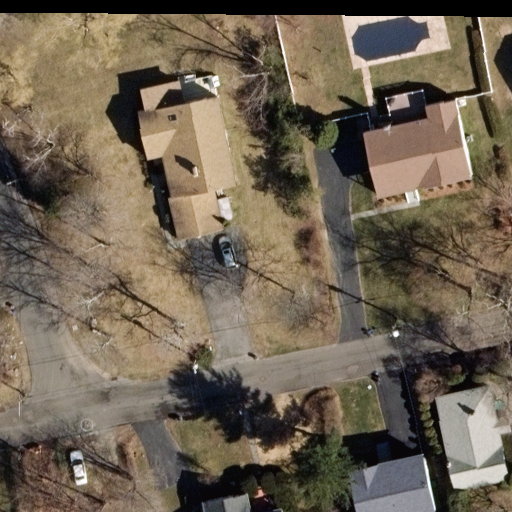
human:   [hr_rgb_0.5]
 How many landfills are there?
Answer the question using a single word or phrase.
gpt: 0

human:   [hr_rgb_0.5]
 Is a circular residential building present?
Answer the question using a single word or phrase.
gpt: no

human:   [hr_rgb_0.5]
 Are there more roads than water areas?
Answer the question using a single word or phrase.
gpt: yes

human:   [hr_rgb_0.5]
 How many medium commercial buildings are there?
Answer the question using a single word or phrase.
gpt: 0

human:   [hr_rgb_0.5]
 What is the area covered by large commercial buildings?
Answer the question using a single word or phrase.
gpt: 0m2

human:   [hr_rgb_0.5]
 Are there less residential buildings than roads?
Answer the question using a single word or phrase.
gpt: no

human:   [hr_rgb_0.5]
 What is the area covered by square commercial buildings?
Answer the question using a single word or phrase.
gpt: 0m2

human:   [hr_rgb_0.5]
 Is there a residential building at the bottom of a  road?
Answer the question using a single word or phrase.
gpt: yes

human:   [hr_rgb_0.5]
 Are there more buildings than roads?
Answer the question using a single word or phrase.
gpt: yes

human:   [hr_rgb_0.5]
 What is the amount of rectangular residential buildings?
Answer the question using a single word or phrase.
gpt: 3

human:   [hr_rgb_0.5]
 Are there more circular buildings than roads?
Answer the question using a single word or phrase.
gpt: no

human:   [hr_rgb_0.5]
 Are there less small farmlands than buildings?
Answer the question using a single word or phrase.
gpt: yes

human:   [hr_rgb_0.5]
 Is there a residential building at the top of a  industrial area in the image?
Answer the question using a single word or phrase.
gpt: no

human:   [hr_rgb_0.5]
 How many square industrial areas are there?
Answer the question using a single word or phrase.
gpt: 0

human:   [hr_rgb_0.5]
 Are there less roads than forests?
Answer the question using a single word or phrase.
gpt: no

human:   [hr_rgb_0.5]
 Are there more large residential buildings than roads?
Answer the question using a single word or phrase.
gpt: no

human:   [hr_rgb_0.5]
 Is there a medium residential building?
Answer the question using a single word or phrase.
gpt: yes

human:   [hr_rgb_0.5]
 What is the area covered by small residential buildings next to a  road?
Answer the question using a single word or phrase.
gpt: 27m2

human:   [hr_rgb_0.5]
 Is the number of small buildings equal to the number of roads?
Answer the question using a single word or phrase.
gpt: yes

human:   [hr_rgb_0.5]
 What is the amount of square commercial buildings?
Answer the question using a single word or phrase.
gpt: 0

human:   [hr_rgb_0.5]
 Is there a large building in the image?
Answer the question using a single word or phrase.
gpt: no

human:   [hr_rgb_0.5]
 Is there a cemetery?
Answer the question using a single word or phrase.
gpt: no

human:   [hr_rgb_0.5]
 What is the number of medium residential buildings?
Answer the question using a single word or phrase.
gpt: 3

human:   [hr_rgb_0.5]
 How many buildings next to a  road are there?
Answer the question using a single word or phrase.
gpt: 5

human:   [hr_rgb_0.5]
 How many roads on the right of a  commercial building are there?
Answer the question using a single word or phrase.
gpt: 0

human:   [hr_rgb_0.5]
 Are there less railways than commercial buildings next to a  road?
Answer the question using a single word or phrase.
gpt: no

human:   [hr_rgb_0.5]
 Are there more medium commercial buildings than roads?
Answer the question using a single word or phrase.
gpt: no

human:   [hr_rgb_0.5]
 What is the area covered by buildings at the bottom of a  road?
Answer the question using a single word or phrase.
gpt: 214m2

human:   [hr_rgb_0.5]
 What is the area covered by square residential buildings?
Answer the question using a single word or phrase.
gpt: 0m2

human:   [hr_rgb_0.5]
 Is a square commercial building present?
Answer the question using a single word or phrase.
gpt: no

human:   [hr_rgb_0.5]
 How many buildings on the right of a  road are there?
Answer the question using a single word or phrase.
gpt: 5

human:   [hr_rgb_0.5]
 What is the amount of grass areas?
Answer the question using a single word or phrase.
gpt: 0

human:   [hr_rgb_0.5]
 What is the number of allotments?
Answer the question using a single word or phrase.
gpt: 0

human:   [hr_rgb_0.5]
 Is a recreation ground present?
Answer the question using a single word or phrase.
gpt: no

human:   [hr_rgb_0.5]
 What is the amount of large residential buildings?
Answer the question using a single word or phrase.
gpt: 0

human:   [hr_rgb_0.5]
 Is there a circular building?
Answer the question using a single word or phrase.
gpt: no